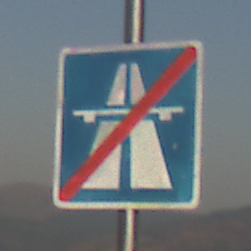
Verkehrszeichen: EndeAutbahn
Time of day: SunriseSunset
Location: Outdoor (Nature)
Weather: Clear
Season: NotSpecified
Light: Natural